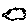
Label: cloud